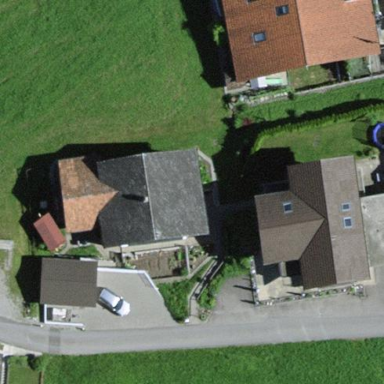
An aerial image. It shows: Simple and straightforward house.